Interaction volume radius: 5 \u00c5
Interaction volume height: 10 \u00c5
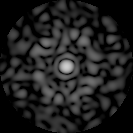
Disorder parameter: 0.7859